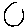
Label: circle